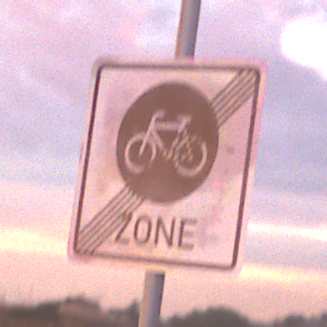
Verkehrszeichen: EndeFahrradzone
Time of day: SunriseSunset
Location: Outdoor (Urban)
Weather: PartlyCloudy
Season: NotSpecified
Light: Natural